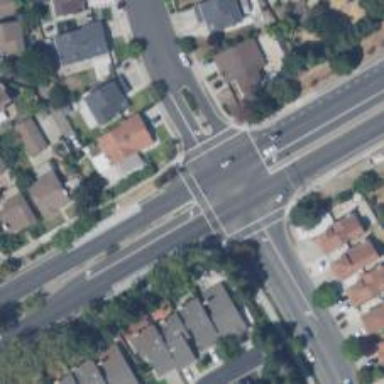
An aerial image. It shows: Marked crossing on the road.